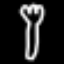
Label: fork